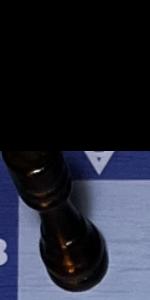
Label: Rook_Black